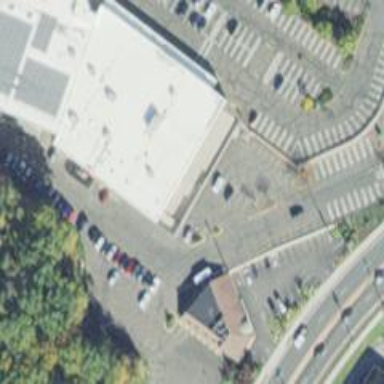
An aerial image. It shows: Leisure land featuring bowling alley.